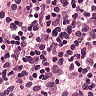
Metastatic tissue present: no